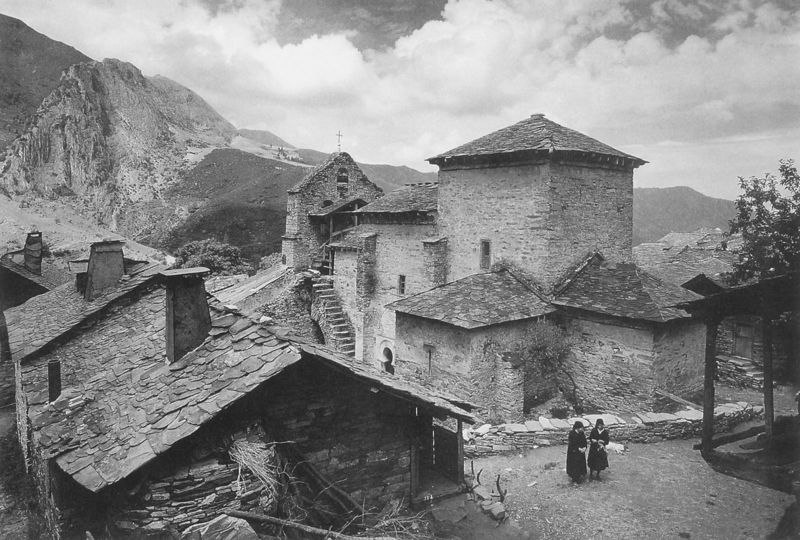
Titel: Santiago de Penalba / Ansicht von SO und Südfassade
Standort: Léon, Santiago de Penalba (EU - E)
Schlagwörter: bäume, frauen, schwarz, häuser, kamine, dorf, dächer, women, foto, sky, house, mountain, italy, city, castel, ville